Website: walmart
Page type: account-selection
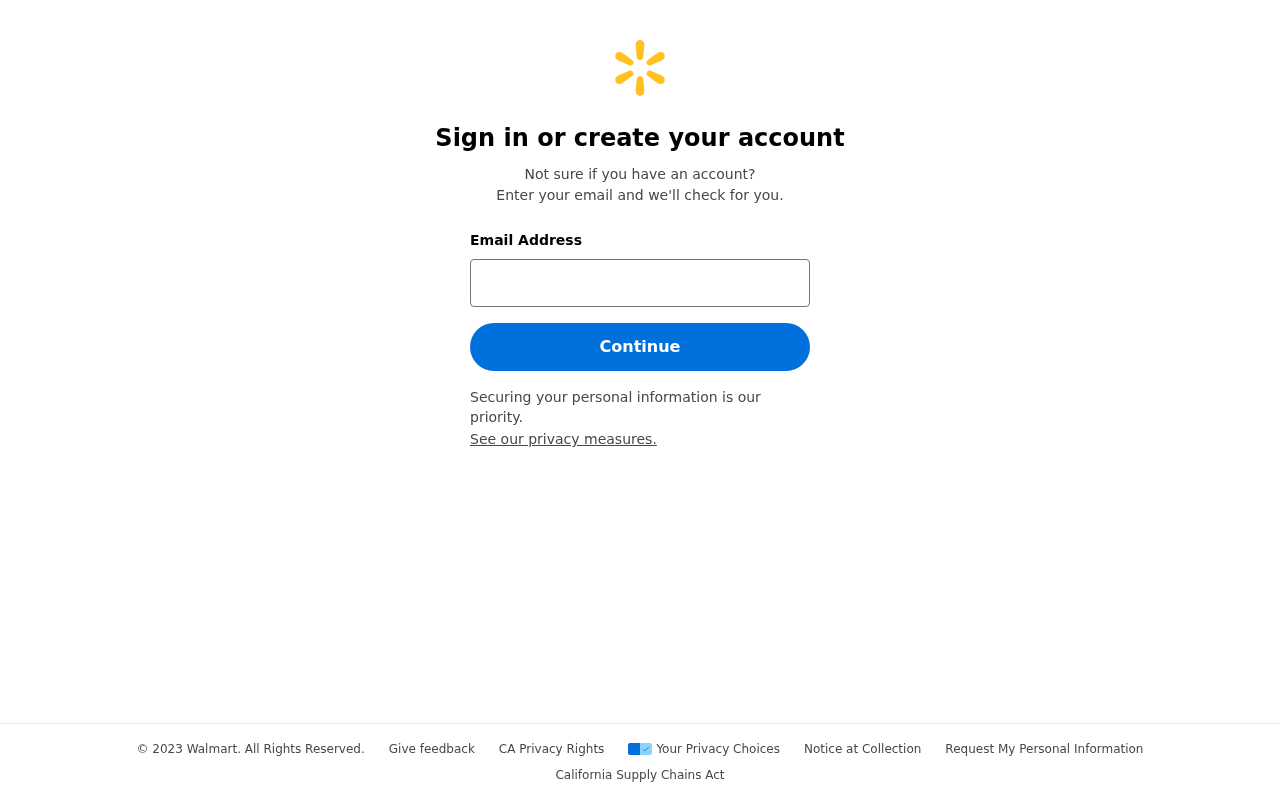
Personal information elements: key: PII_EMAIL
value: gabriel_keith@gmail.com